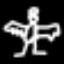
Label: angel